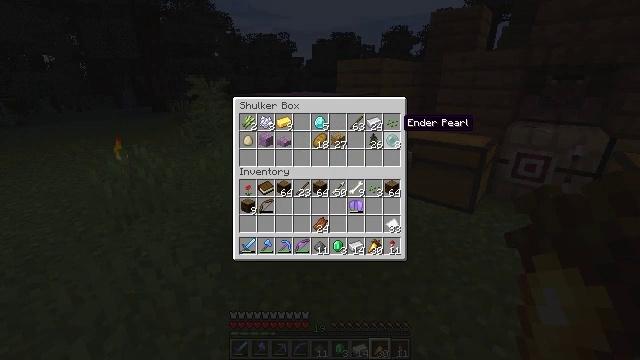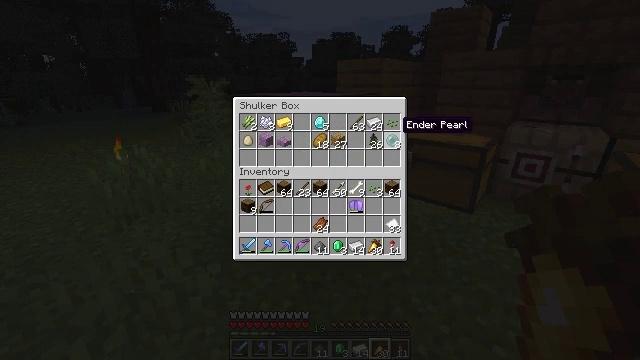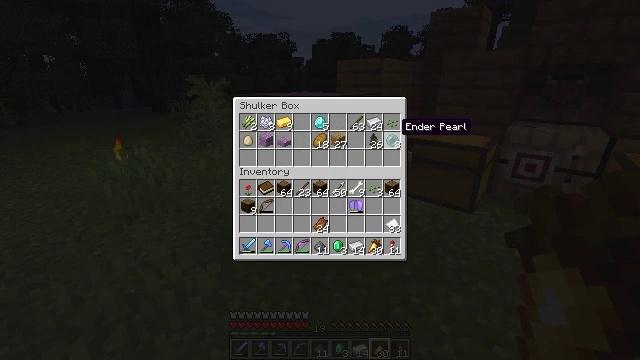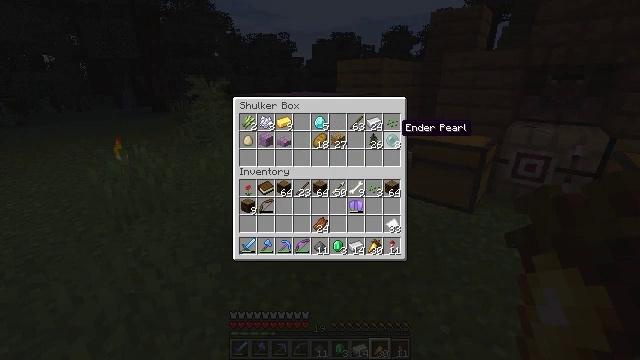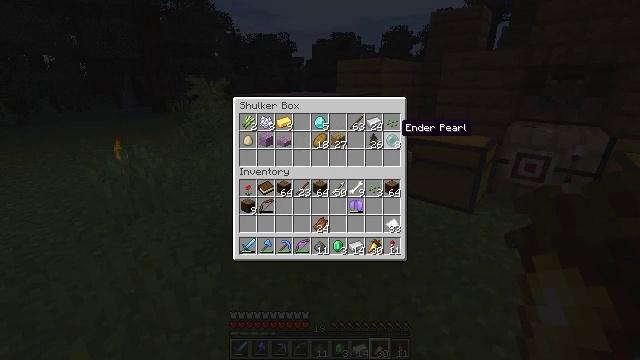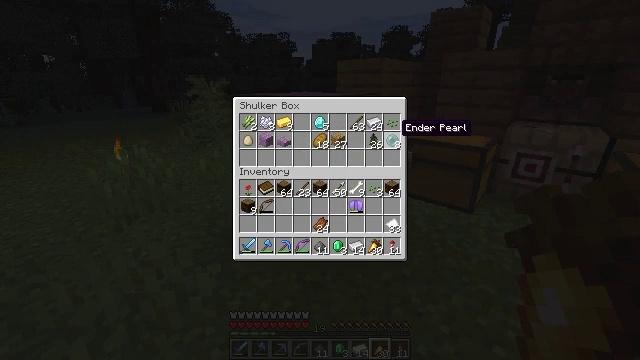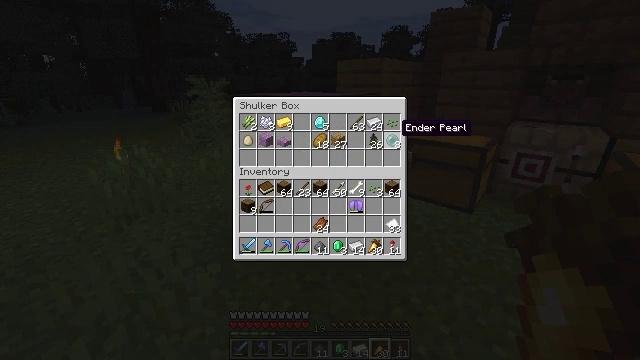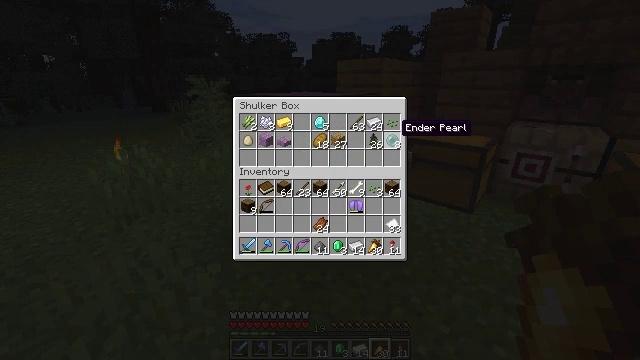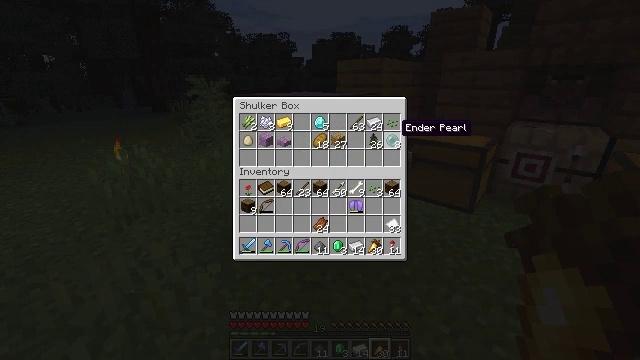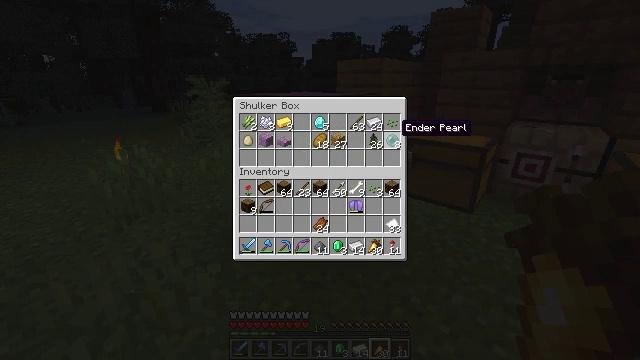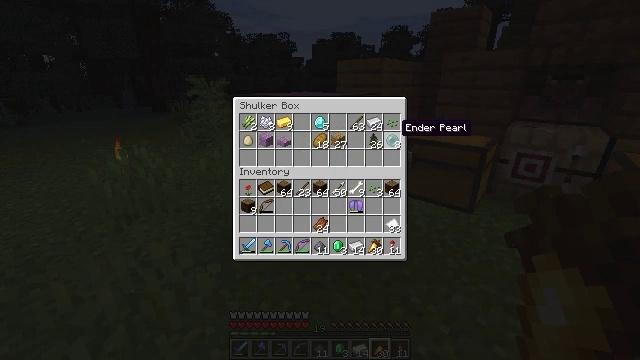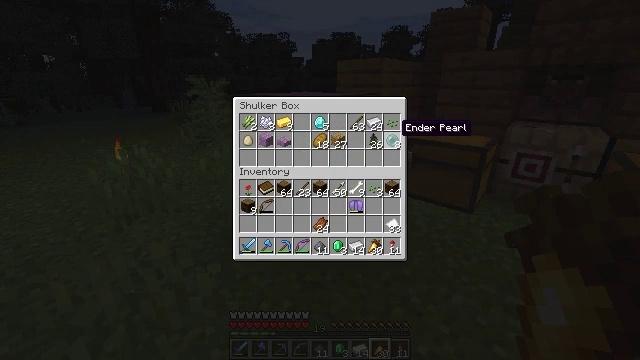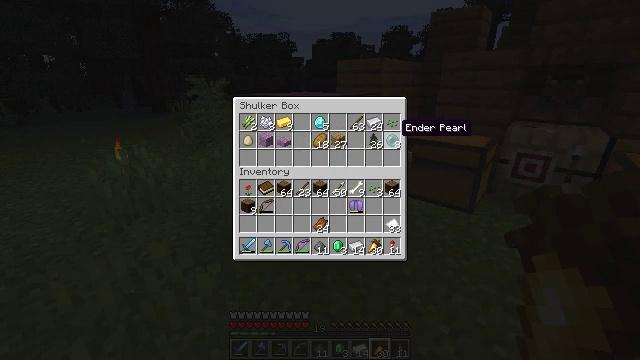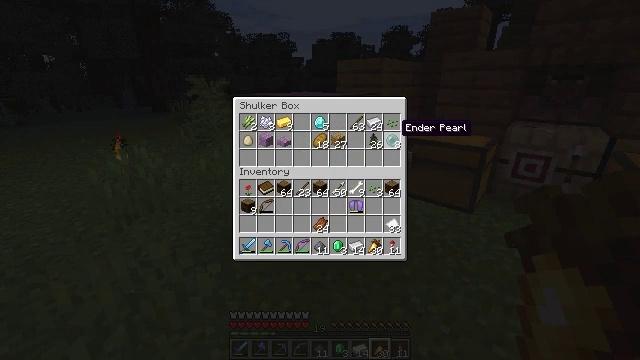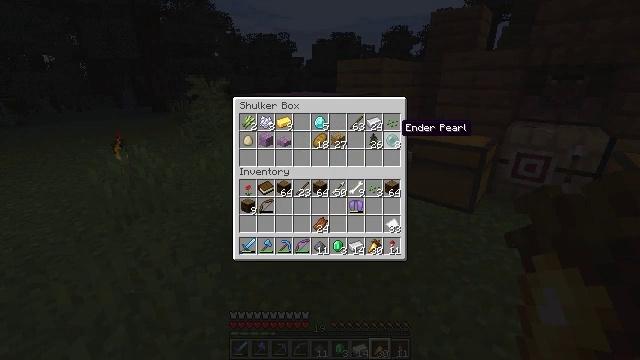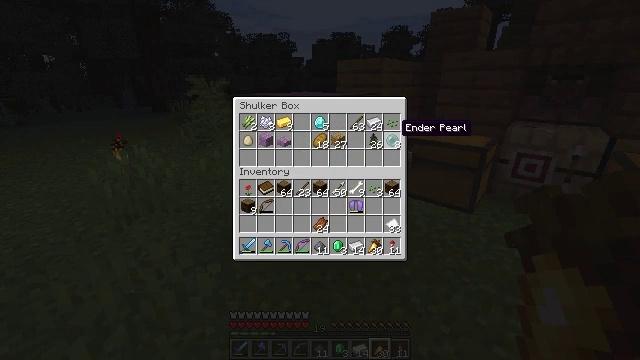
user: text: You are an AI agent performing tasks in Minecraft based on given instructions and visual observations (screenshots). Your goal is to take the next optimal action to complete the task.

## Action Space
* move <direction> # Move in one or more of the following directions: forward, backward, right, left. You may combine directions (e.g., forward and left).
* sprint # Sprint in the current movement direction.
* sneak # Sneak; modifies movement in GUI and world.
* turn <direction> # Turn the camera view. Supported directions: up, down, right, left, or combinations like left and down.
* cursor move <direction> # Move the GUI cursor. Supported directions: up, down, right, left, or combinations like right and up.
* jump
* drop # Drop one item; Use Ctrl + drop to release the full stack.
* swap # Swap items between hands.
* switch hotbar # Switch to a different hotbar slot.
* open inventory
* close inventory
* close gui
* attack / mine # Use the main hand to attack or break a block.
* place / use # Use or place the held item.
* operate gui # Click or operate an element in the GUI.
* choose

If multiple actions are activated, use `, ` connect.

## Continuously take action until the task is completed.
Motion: motion action
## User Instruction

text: Combine materials in the crafting table to make a firework rocket.
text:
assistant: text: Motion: sneak
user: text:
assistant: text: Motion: sneak
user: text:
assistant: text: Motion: sneak
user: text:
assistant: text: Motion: sneak
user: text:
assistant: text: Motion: sneak
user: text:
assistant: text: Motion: sneak
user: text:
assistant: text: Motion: sneak
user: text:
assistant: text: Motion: sneak
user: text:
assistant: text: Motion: sneak
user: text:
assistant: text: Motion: sneak
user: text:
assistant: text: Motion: sneak
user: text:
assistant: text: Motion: sneak
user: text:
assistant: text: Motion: sneak
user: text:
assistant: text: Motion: sneak
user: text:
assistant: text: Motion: sneak
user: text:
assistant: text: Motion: sneak
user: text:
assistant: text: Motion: sneak
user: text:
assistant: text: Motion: sneak
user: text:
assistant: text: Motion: sneak
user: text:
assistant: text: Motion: sneak
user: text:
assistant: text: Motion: close gui
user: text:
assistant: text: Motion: turn left
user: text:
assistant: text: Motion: turn left
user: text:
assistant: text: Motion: open inventory
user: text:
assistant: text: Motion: open inventory
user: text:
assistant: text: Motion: open inventory
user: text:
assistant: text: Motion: no_op
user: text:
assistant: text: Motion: no_op
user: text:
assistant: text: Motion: no_op
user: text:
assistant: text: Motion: no_op